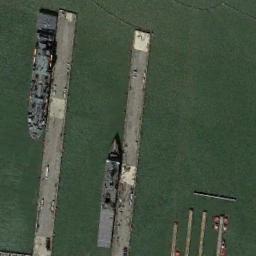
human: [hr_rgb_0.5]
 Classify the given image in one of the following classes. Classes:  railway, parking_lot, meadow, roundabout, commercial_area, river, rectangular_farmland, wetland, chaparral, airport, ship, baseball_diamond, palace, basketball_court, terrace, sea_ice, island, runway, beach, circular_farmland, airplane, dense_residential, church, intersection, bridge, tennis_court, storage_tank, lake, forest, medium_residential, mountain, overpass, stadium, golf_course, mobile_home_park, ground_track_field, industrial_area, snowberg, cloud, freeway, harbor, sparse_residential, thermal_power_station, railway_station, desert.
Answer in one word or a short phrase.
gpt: ship